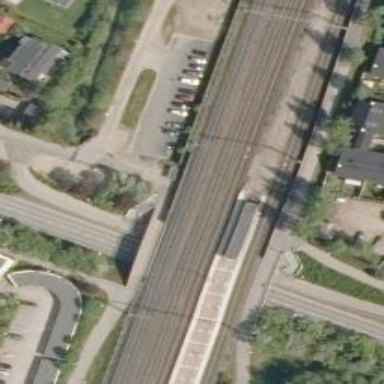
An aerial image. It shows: Bridge used by trains with continuous electrified contact lines.